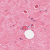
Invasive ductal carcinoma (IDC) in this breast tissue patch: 0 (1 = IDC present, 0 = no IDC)